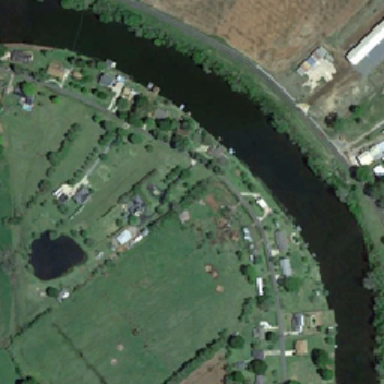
Trees are planted in front of the house .